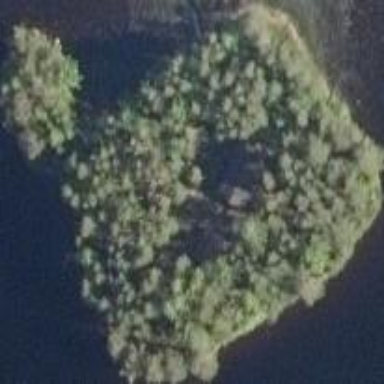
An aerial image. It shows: Islet covered with woodland.